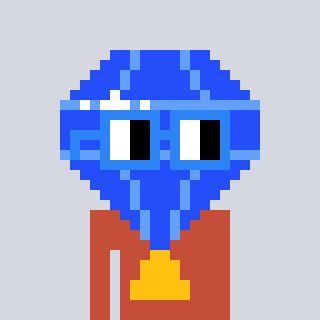
a pixel art character with square blue glasses, a blue diamond-shaped head and a rust-colored body on a cool background